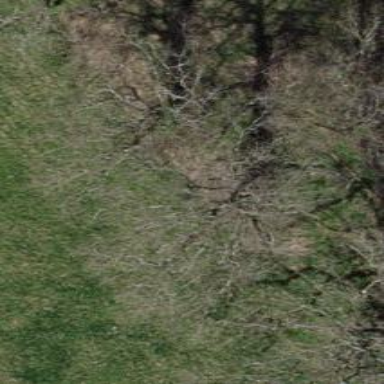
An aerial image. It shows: Beautiful tree in nature.